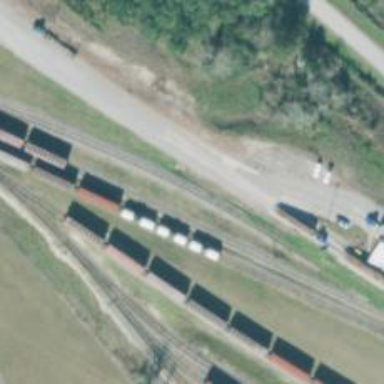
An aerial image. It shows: Railway spur service.